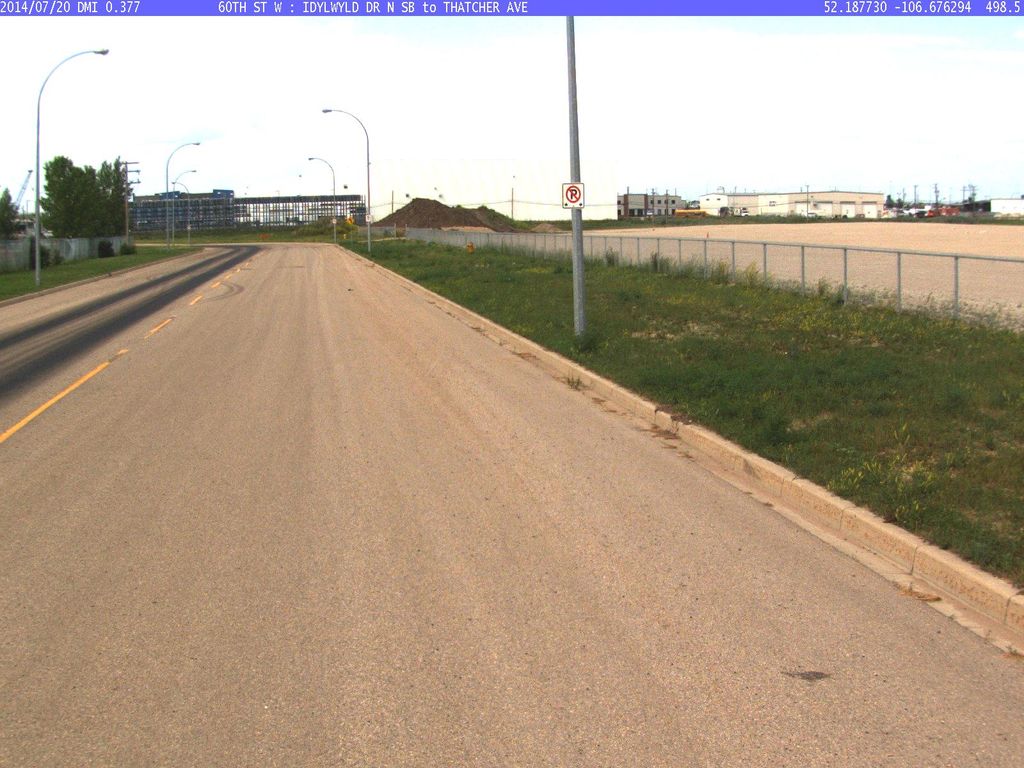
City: saskatoon